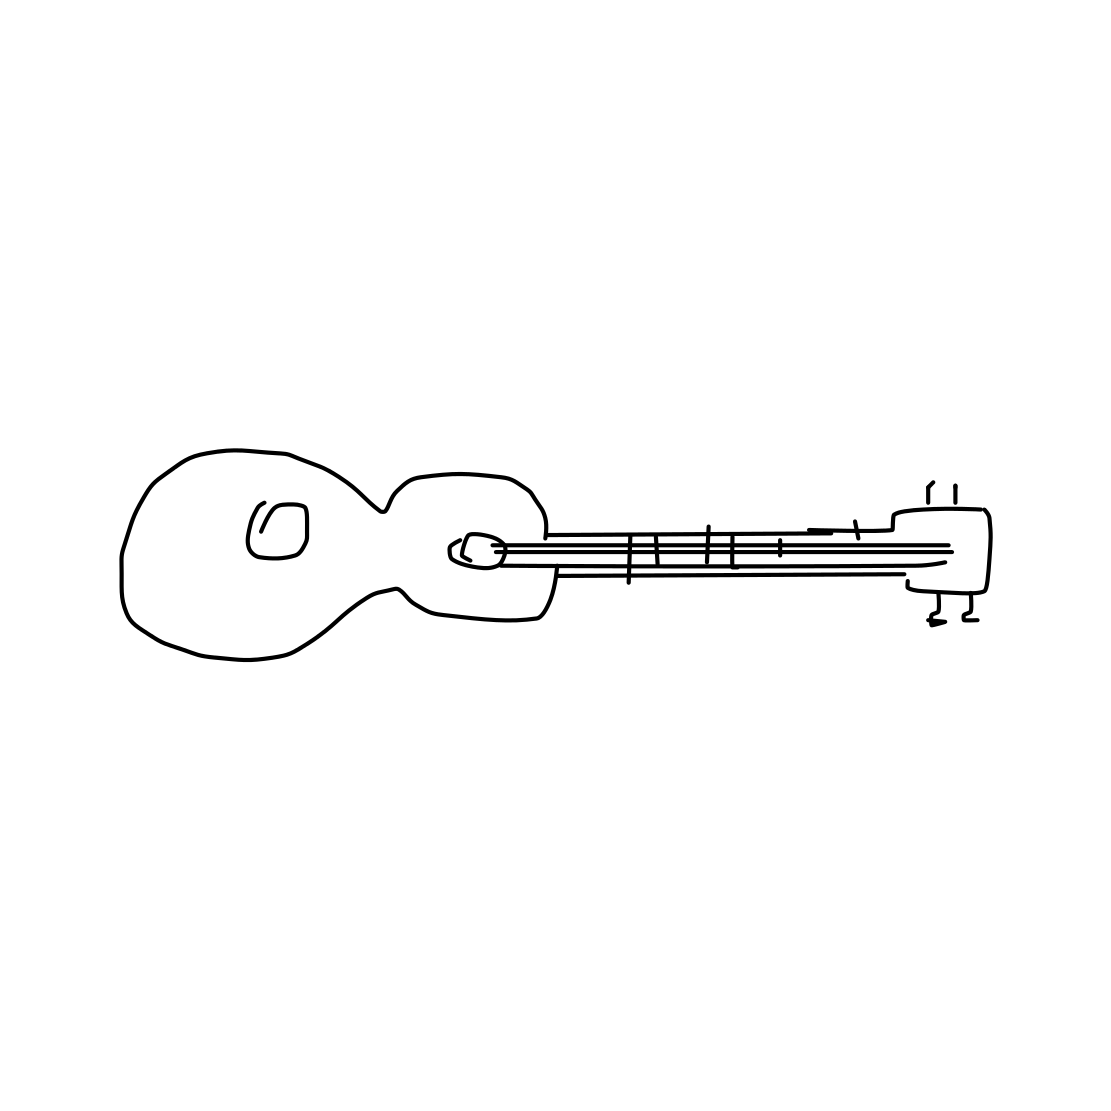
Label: guitar